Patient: sex M, age 69
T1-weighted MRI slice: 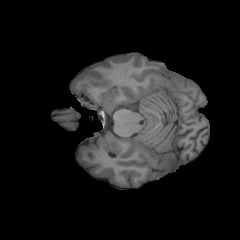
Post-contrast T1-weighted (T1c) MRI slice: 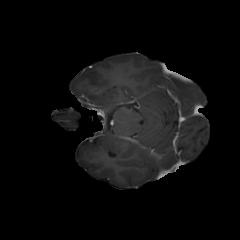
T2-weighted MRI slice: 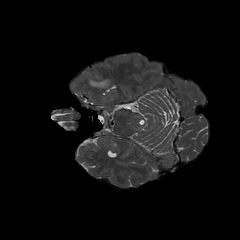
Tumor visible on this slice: yes
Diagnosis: Glioblastoma, IDH-wildtype
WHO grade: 4